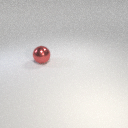
large red metal sphere